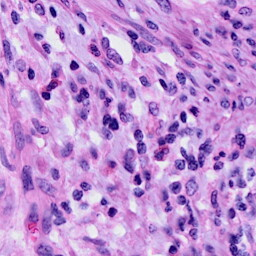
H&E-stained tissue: Cervix